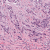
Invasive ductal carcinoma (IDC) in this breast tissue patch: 1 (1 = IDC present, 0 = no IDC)